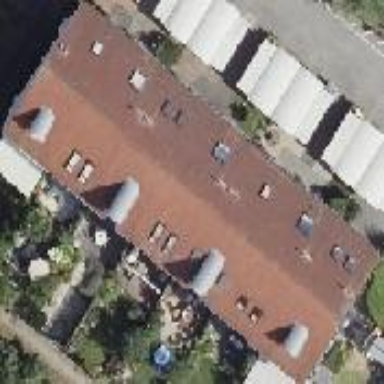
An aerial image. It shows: Terrace building with gabled roof.